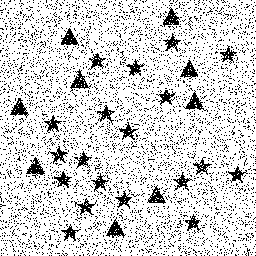
Squares: 0
Triangles: 9
Stars: 19
Total shapes: 28